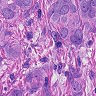
Metastatic tissue present: yes